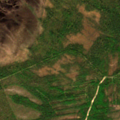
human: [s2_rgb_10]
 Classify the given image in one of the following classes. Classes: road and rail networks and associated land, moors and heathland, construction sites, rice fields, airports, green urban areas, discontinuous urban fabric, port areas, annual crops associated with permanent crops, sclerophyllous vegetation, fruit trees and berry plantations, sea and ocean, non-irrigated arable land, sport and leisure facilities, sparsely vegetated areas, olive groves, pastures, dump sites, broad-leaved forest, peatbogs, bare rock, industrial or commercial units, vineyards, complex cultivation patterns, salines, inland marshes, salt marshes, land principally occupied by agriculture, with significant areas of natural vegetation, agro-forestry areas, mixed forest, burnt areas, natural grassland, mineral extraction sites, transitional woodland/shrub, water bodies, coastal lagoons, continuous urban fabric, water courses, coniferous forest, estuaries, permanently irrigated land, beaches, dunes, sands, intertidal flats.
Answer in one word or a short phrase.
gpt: coniferous forest, mixed forest, transitional woodland/shrub, peatbogs